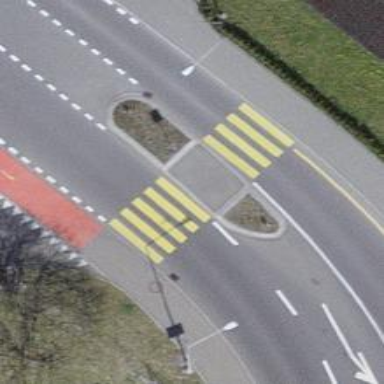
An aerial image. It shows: Uncontrolled road crossing with pedestrian island.